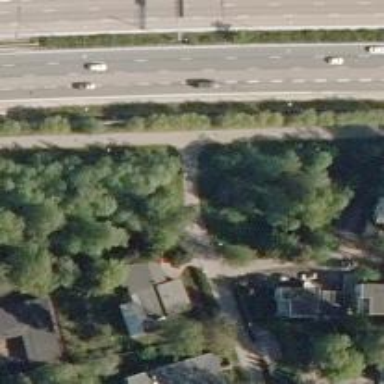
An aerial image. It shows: Asphalt cycleway.